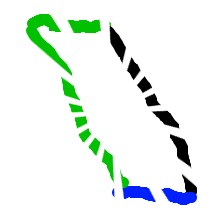
Shape: parallelogram